Interaction volume radius: 5 \u00c5
Interaction volume height: 25 \u00c5
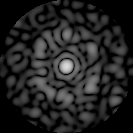
Disorder parameter: 0.7752